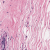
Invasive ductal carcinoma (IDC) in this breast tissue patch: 0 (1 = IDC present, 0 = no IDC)